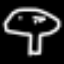
Label: mushroom